Question: I'm trying to convert my .py script into an executable using py2exe. I've had a number of issues so far that have been largely addressed by the "options" in the setup file below. But now I have a problem that I have not been able to find a solution for, and wondering if others have had this same issue and fixed it.
When I execute the setup file below using "python setup.py py2exe" it gives me an executable but when I run it, it complains "No module named builtins".
The only other post I could find on this subject indicated that builtins is a python3 thing, but I'm running 2.7.
Appreciate any advice or tips on this.
'''
from distutils.core import setup
import py2exe
from distutils.filelist import findall
import os
import matplotlib
matplotlibdatadir = matplotlib.get_data_path()
matplotlibdata = findall(matplotlibdatadir)
setup(
console=['DET14.py'],
options={
'py2exe': {
'packages' : ['matplotlib', 'pytz'],
'dll_excludes':['MSVCP90.DLL',
'libgdk-win32-2.0-0.dll',
'libgobject-2.0-0.dll',
'libgdk_pixbuf-2.0-0.dll'],
'includes':['scipy.sparse.csgraph._validation',
'scipy.special._ufuncs_cxx']
}
},
# data_files=matplotlibdata_files
data_files=matplotlib.get_py2exe_datafiles()
)
'''
Here is the full listing of what the error message looks like:

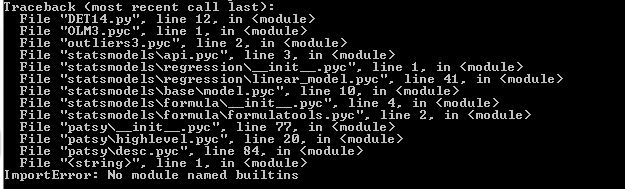
Answer: I finally got this working. It turned out that I had some errors in the original setup file, some of which were outright dumb, and some simply reflected my lack of understanding of how the parameters of the setup command works. I will add that this latter class of errors was only resolved with some Sherlock Holmes-style sleuthing and plain old trial and error. By that I mean that I have still not found any documentation that calls out the meaning and usage of the parameters of the setup command. If anyone has that info and could pass it along that would be much appreciated.
With that as background, here is the answer:
There were 2 basic problems:
1. The list of packages in the above setup file was woefully incomplete. I am still not certain that the rule is that you have to list every single package that your program relies upon, and some which it may rely upon that you didn't know about (e.g. pytz). But when I did that, I had something at that point that I could eventually get to work.
2. The error message in the above original question sort of looks like my program had a dependency on a thing called "patsy". This confused me because I had no idea what that was. It turns out that statsmodels (which is core to my project) has a dependency on patsy, so it needed to be included in the "packages" list.
Below is the setup file that ended up working. I hope this description of the logic behind the fix turns out to be helpful to others facing the same kind of problem.
'''
from distutils.core import setup
import py2exe
from distutils.filelist import findall
import os
import matplotlib
matplotlibdatadir = matplotlib.get_data_path()
matplotlibdata = findall(matplotlibdatadir)
setup(
console=['DET14.py'],
options={
'py2exe': {
'packages' : ['matplotlib', 'pytz','easygui', 'statsmodels','pandas','patsy'],
'dll_excludes':['MSVCP90.DLL',
'libgdk-win32-2.0-0.dll',
'libgobject-2.0-0.dll',
'libgdk_pixbuf-2.0-0.dll'],
'includes':['scipy.sparse.csgraph._validation',
'scipy.special._ufuncs_cxx']
}
},
data_files=matplotlib.get_py2exe_datafiles()
)
'''